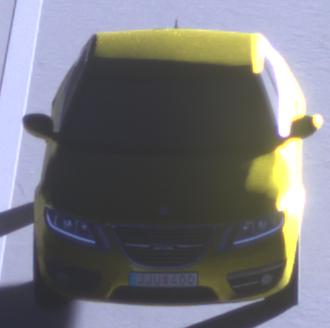
Make: Saab
Model: 5-Sep
Detailed model: 9-5 1.6T
Model produced from: 2010/06
Model produced until: 2011/12
Doors: 4
Color: yellow
Road condition: dry road
Daytime: sunrise or sunset
Contrast: high contrast